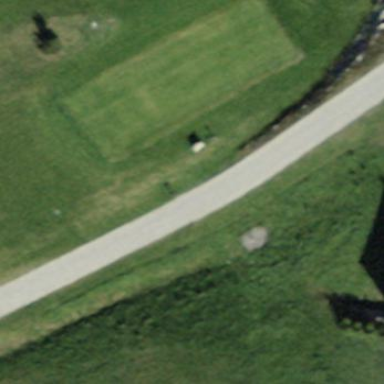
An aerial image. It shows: Golf tee.